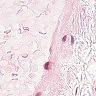
Metastatic tissue present: no